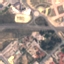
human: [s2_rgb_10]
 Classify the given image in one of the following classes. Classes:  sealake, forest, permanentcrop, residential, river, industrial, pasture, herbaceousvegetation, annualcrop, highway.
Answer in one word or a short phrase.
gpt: Highway